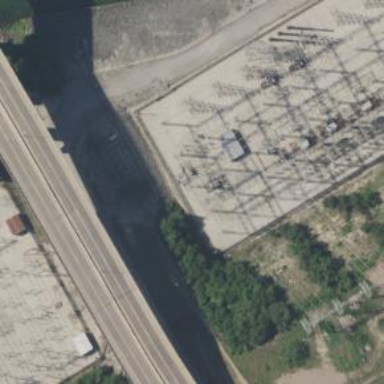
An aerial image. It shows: Switch used for power control.